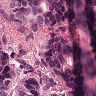
Metastatic tissue present: yes